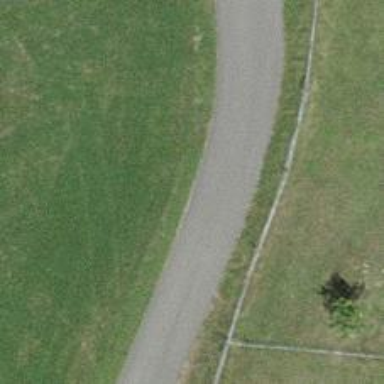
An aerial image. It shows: Track with grade 2 tracktype.